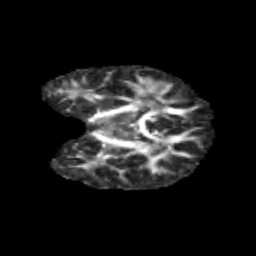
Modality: FA
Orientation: coronal
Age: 11
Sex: male
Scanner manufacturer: siemens
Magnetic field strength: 3 T
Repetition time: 3.8 s
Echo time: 0.07 s